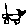
Label: cat